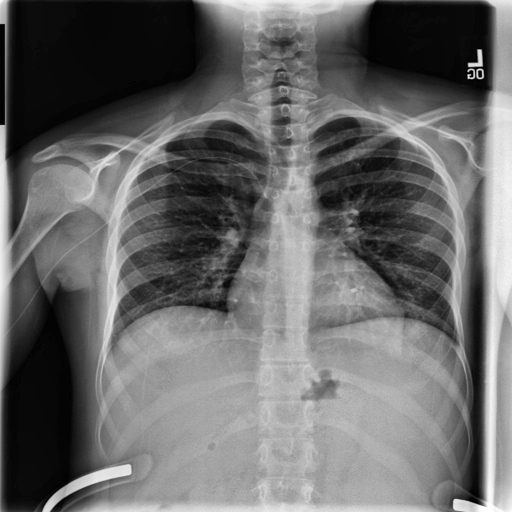
Finding: NORMAL